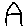
Label: house